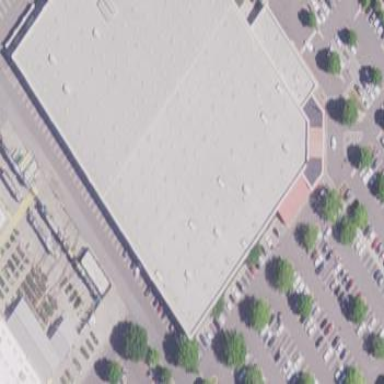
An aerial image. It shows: Retail building that operates as wholesale shop.